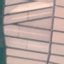
Land use / land cover: AnnualCrop